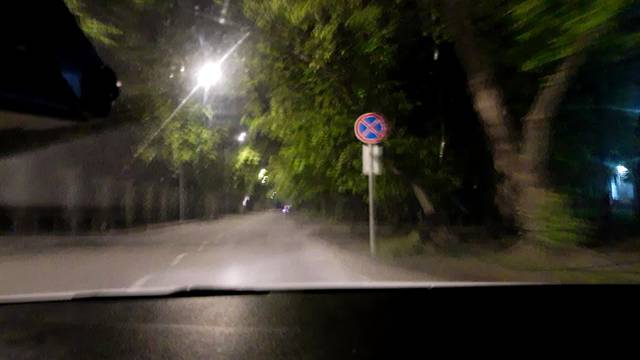
Region: Russia
Coordinates: 55.802, 37.481